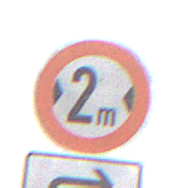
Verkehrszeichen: TatsaechlicheBreite2
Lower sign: RichtungsangabeDurchPfeile5
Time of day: MorningAfternoon
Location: Outdoor (Nature)
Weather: Overcast
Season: NotSpecified
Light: Natural